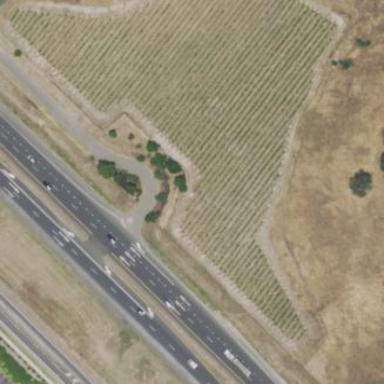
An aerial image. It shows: Vineyard with wine grapes as the main crop.